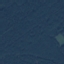
Land use / land cover class: Forest